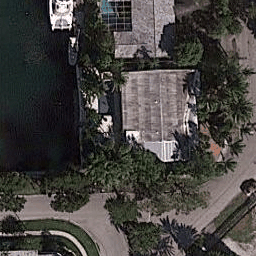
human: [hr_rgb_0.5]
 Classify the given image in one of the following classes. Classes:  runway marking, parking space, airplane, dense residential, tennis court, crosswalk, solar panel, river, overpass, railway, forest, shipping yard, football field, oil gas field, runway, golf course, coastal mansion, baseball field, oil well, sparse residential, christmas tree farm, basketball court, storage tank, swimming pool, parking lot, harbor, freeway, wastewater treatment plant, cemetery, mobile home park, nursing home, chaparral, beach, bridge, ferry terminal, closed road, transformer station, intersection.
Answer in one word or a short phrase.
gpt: coastal mansion